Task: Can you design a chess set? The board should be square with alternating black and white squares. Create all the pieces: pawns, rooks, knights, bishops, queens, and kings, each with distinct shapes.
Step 4646:
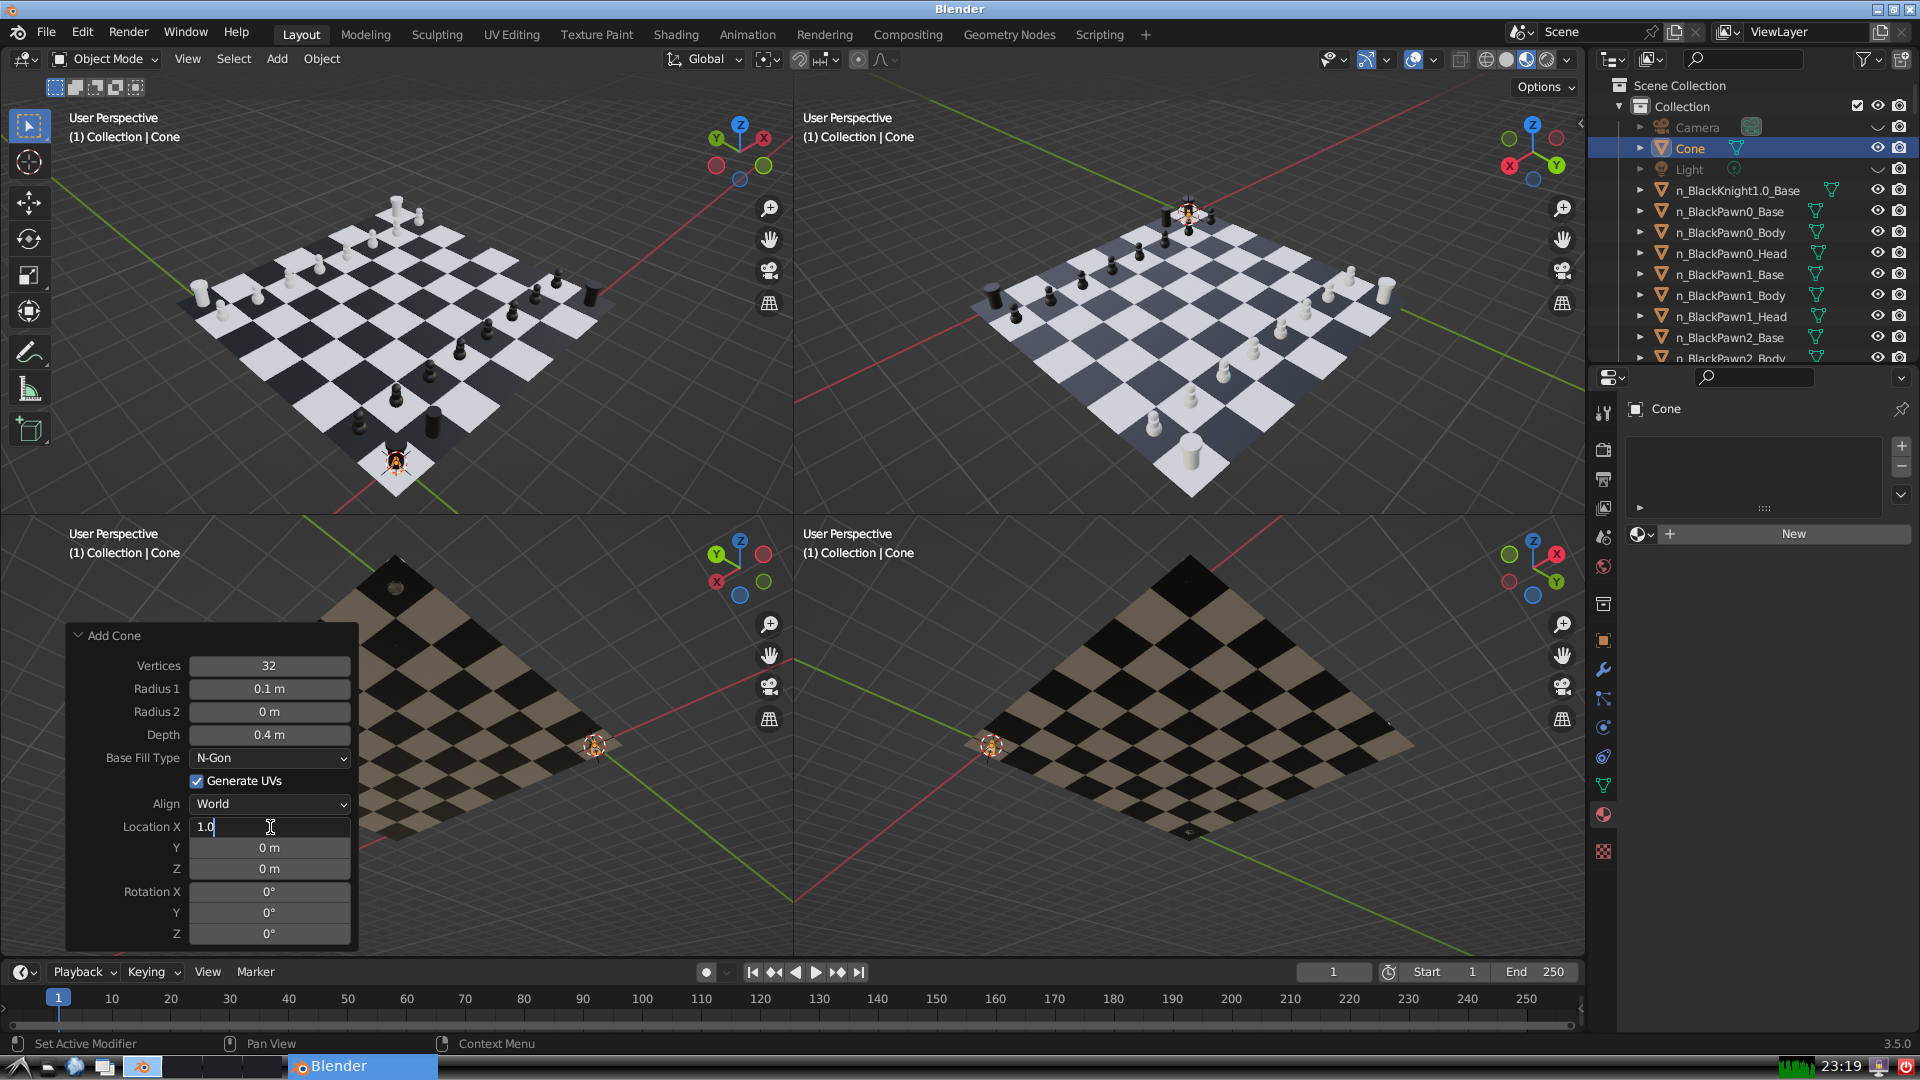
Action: {"key_press": ['Return']}